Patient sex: M
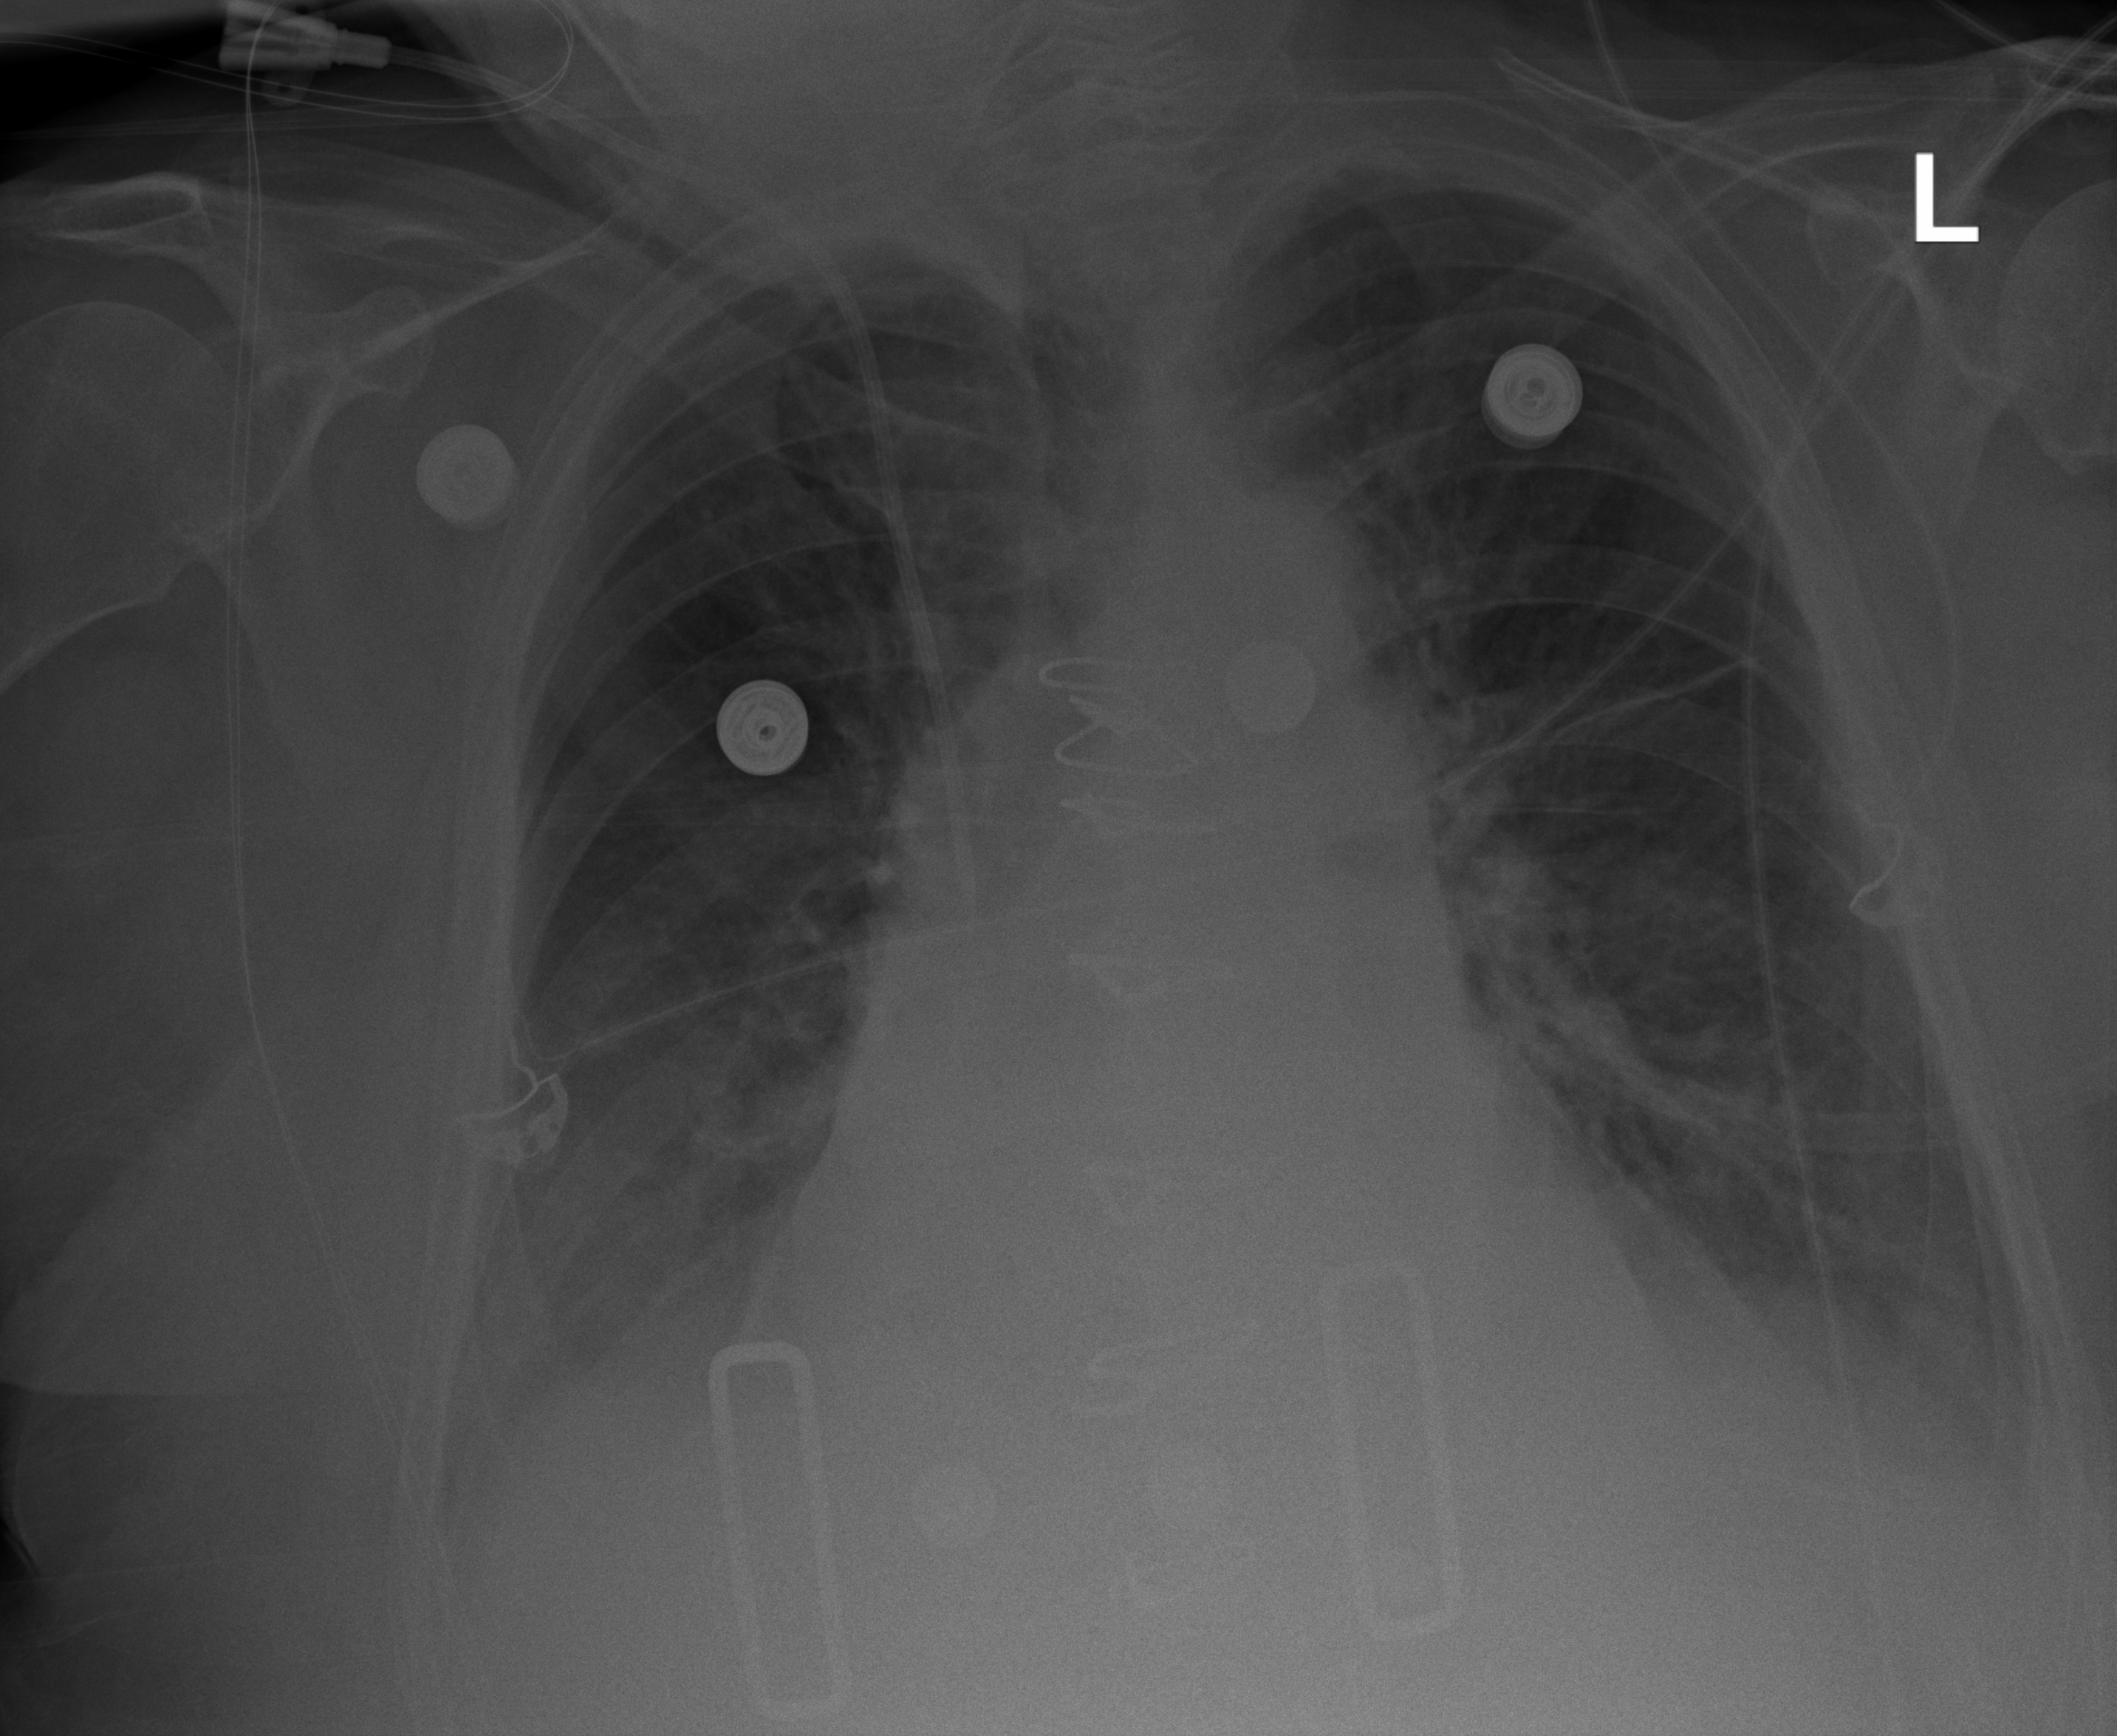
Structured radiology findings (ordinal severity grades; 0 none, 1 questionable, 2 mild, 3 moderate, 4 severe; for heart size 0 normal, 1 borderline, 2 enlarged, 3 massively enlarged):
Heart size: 2
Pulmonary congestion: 1
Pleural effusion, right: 2
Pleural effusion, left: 2
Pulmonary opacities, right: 0
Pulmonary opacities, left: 0
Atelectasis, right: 2
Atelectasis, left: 2